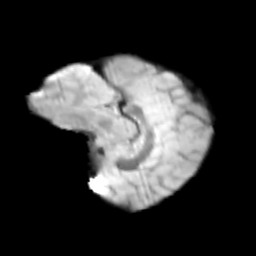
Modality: T2w
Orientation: sagittal
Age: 10
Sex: female
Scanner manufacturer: siemens
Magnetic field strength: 3 T
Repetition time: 3.8 s
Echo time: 0.07 s